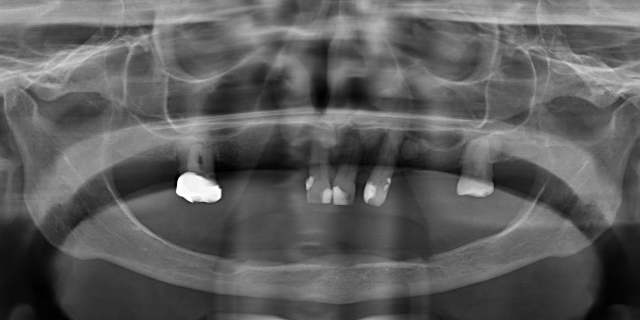
adult